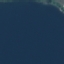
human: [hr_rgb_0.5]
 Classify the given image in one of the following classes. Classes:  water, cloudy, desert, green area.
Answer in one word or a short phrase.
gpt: water